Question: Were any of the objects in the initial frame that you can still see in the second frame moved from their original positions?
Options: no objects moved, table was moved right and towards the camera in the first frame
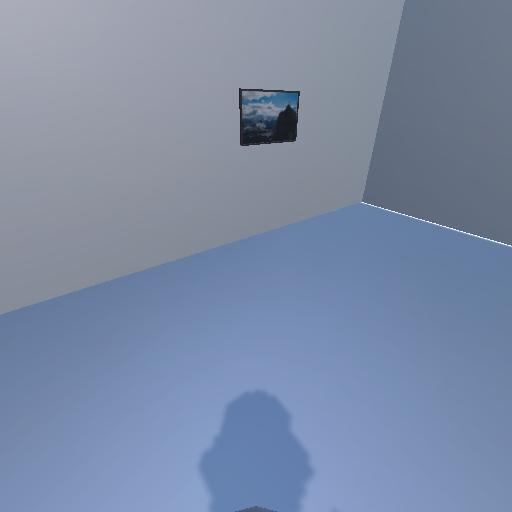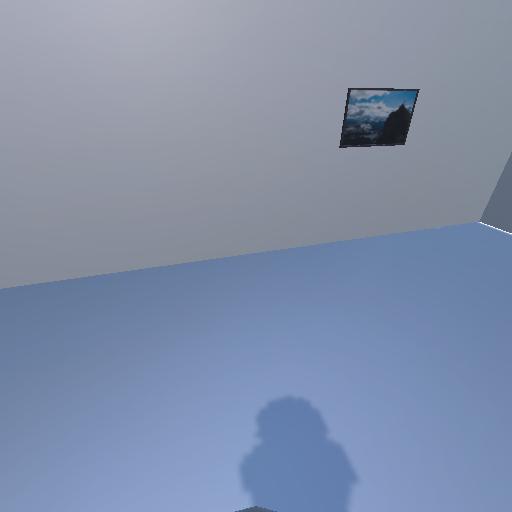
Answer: no objects moved